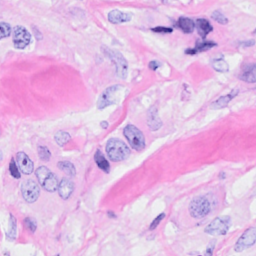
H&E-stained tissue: Breast